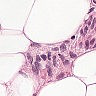
Metastatic tissue present: yes